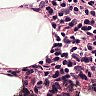
Metastatic tissue present: no